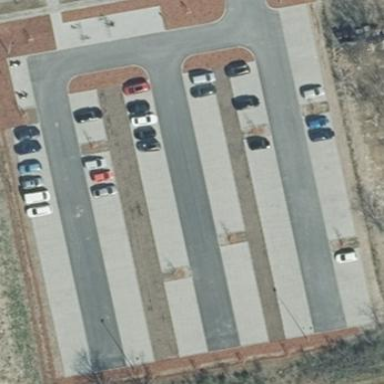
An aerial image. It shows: Parking area with paving stones surface.